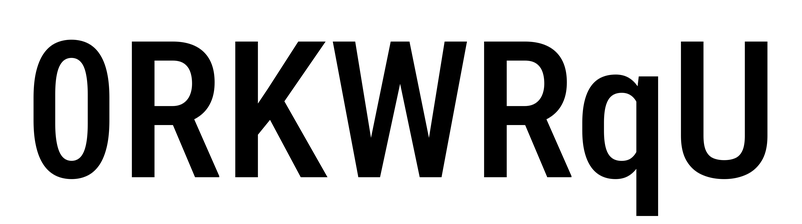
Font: Roboto_Condensed_Medium